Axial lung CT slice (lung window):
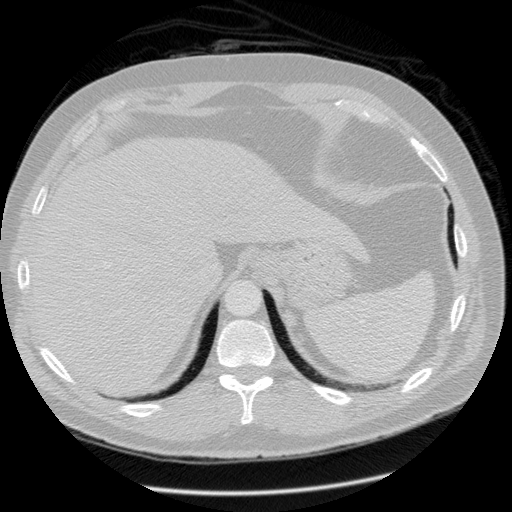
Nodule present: no